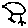
Label: bird